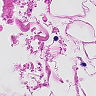
Metastatic tissue present: no